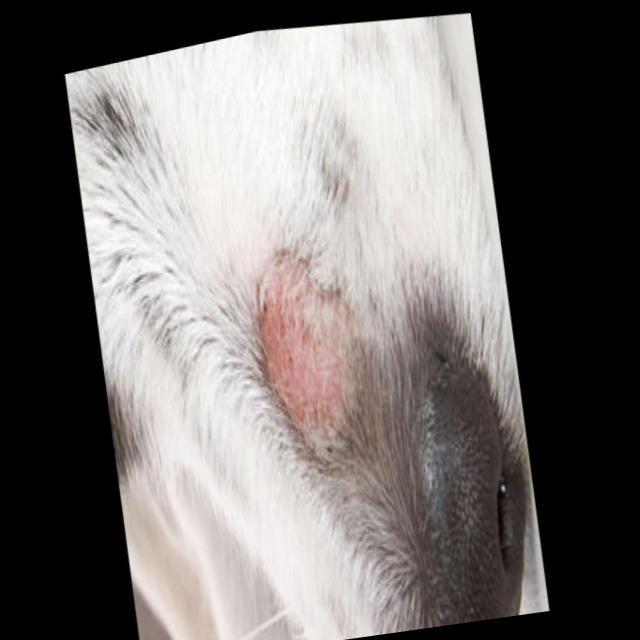
Canine ringworm (Dermatophytosis) — fungal infection caused by Microsporum or Trichophyton. Presents with circular alopecia, scaling, crusting, and broken hairs.